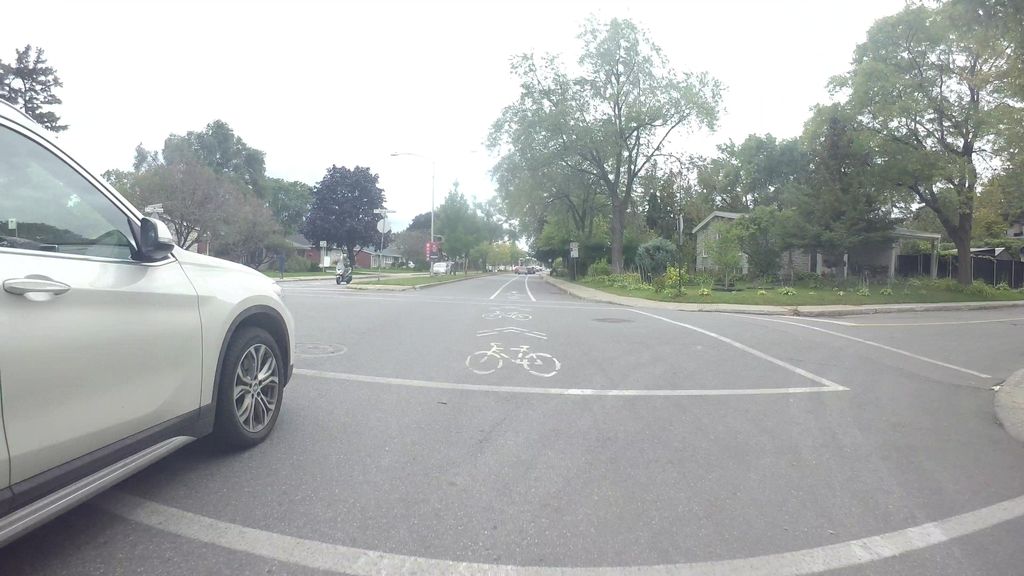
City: montreal